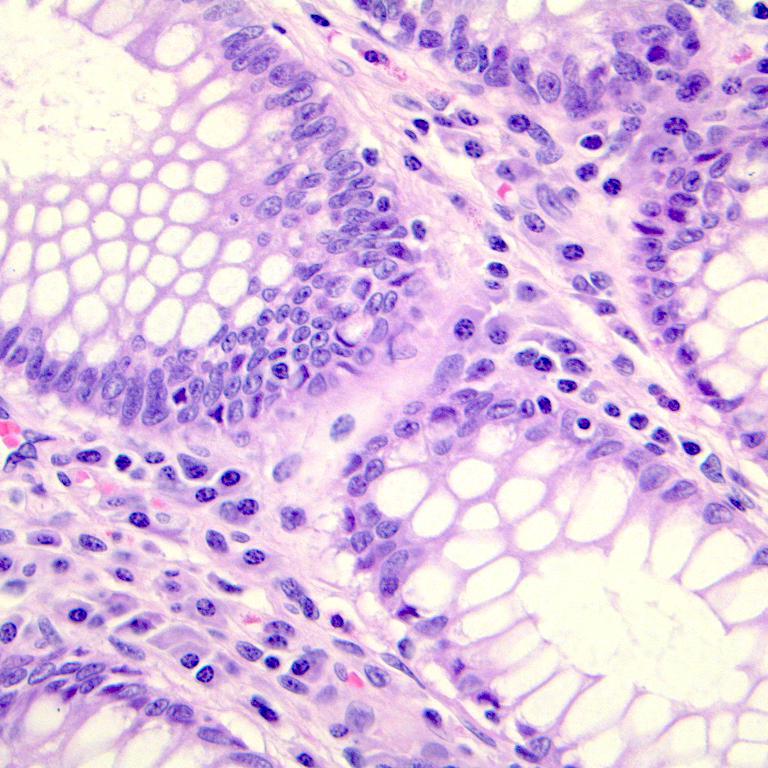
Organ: colon
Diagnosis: benign